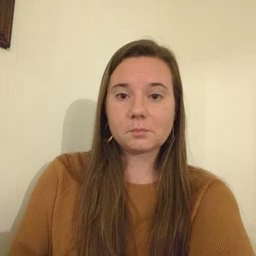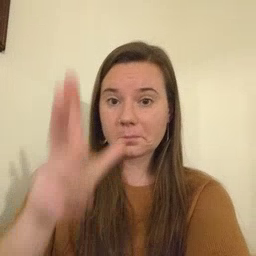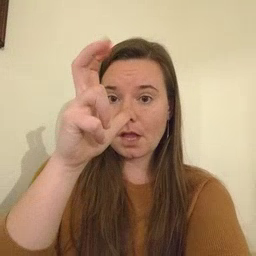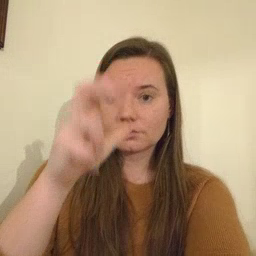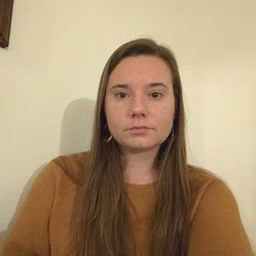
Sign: bug